Question: On iOS an app's settings can show up in the OS level settings app, outside of the phonegap app.

In Phonegap, how I can get my app's settings to show up there?
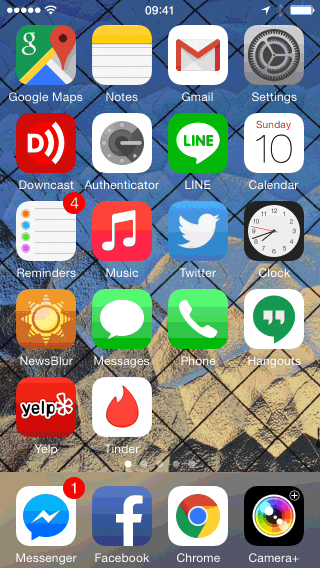
Answer: You have to use this plugin
<URL>